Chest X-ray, PA view. Patient: 53 years old, sex F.
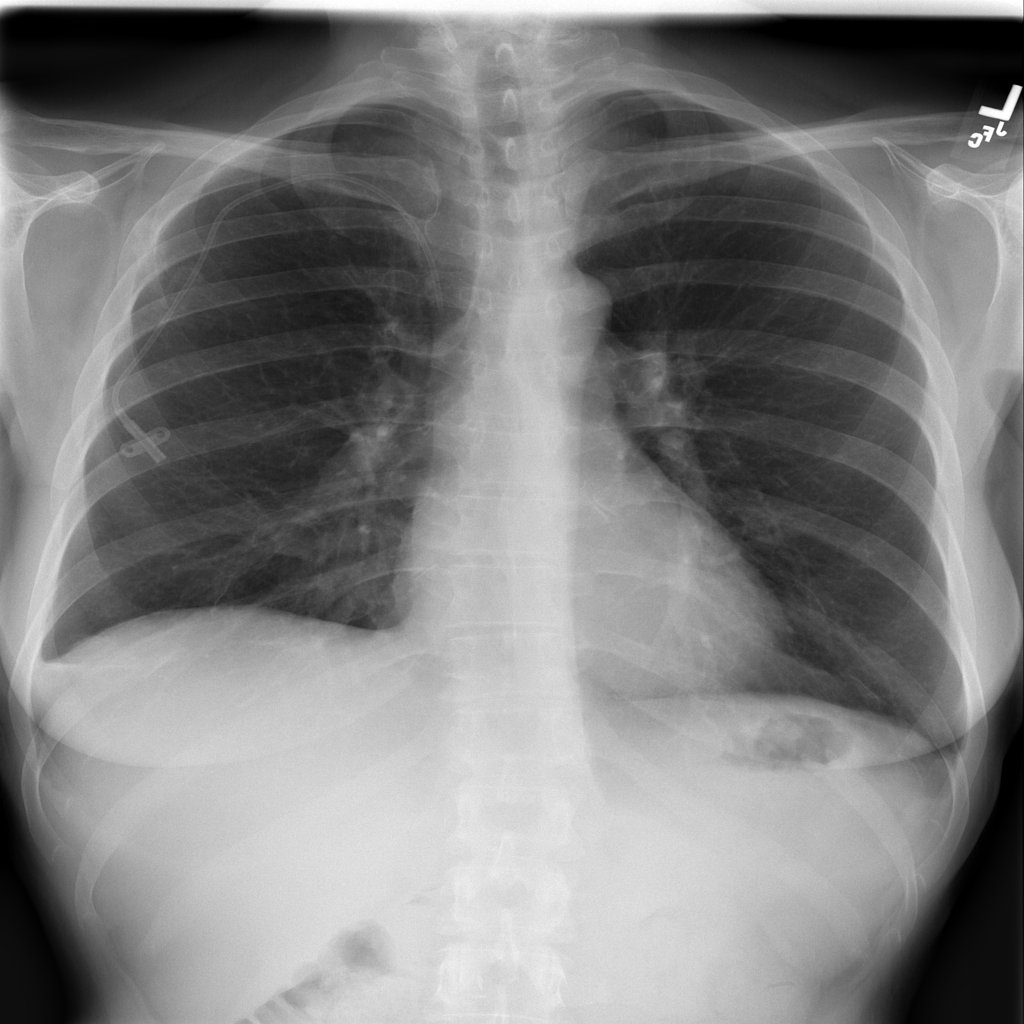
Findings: Atelectasis